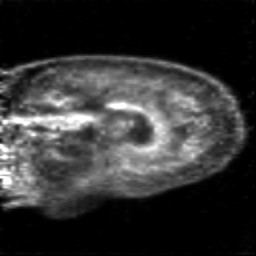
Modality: PET
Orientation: sagittal
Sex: female
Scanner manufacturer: siemens